Aerial crown-view tile of a tropical tree (Barro Colorado Island, Panama), acquired 20241112:
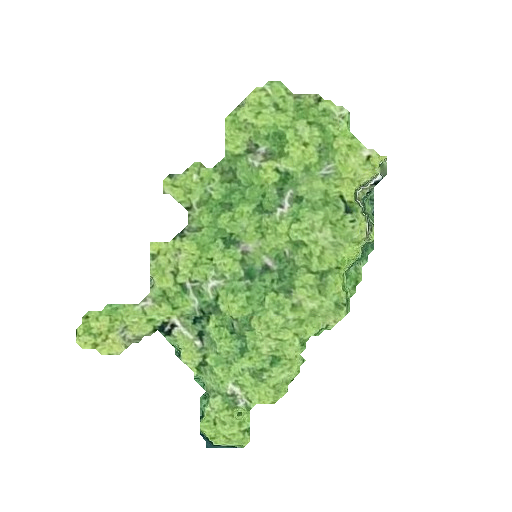
Species: Poulsenia armata
GBIF accepted scientific name: Poulsenia armata
Crown area: 85.998 m²